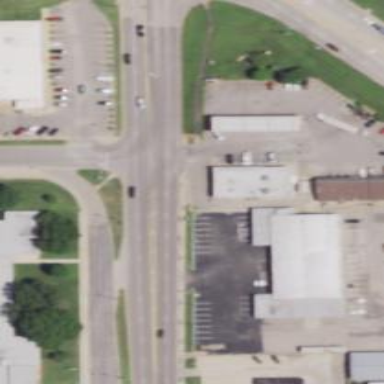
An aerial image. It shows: Unmarked crossing on the road.